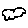
Label: cloud